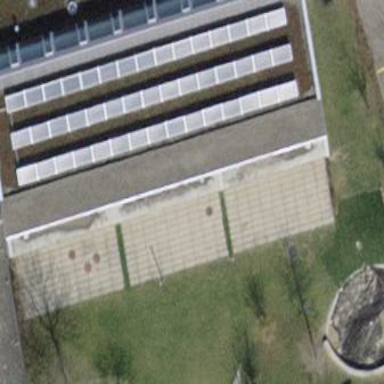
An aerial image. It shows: Kindergarten building.